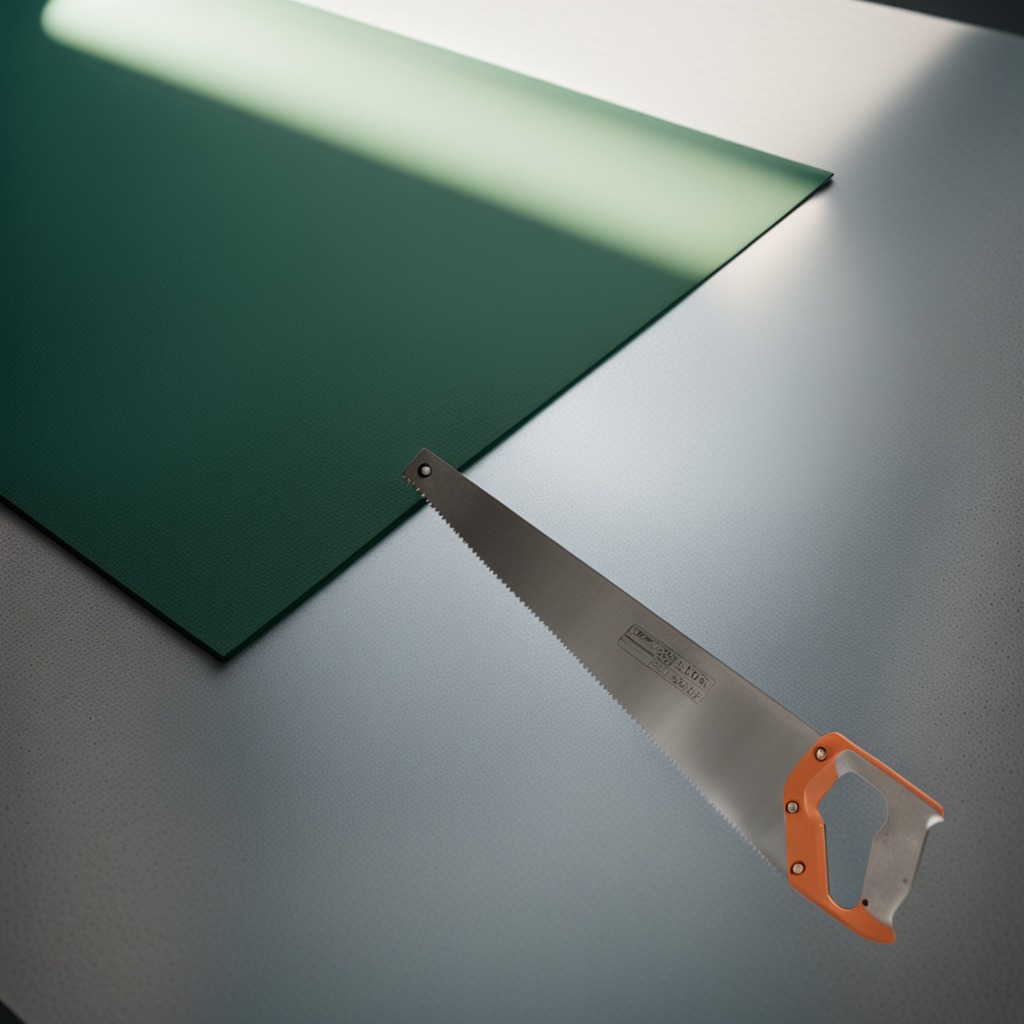
A metal saw lying on a clean granite tabletop